Aerial crown-view tile of a tropical tree (Barro Colorado Island, Panama), acquired 20250414:
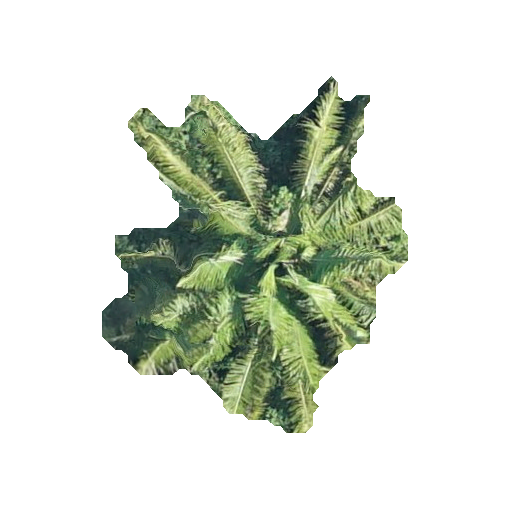
Species: Attalea butyracea
GBIF accepted scientific name: Attalea butyracea
Crown area: 98.718 m²